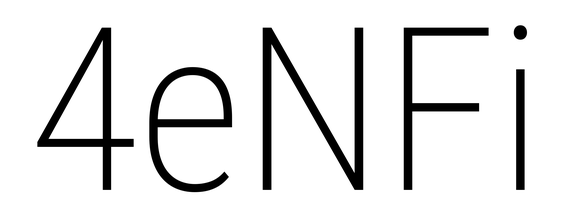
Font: Roboto_Condensed_ExtraLight